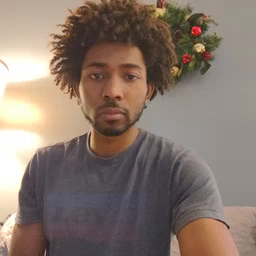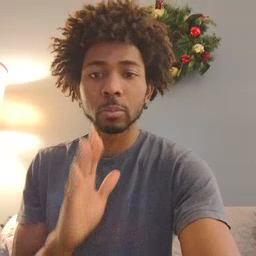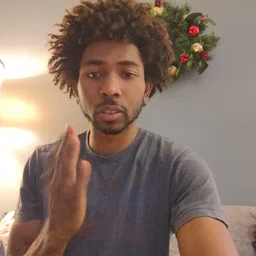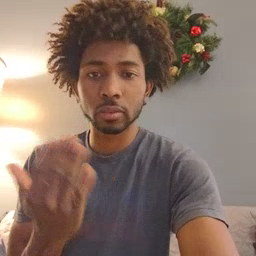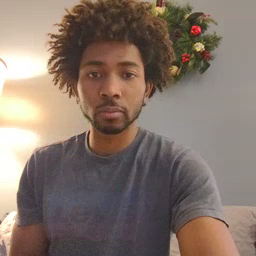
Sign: book